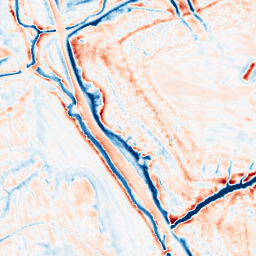
Category: multiscale
Decomposition family: dog_multiscale
Decomposition parameters: sigma_ratio: 1.4
n_scales: 6
base_sigma: 0.5
Upsampling method: quartic
Upsampling parameters: scale: 8
Upsampling scale: 8